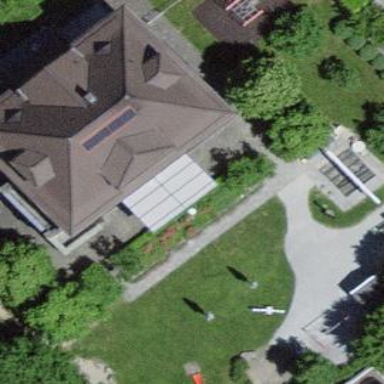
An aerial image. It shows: Kindergarten.